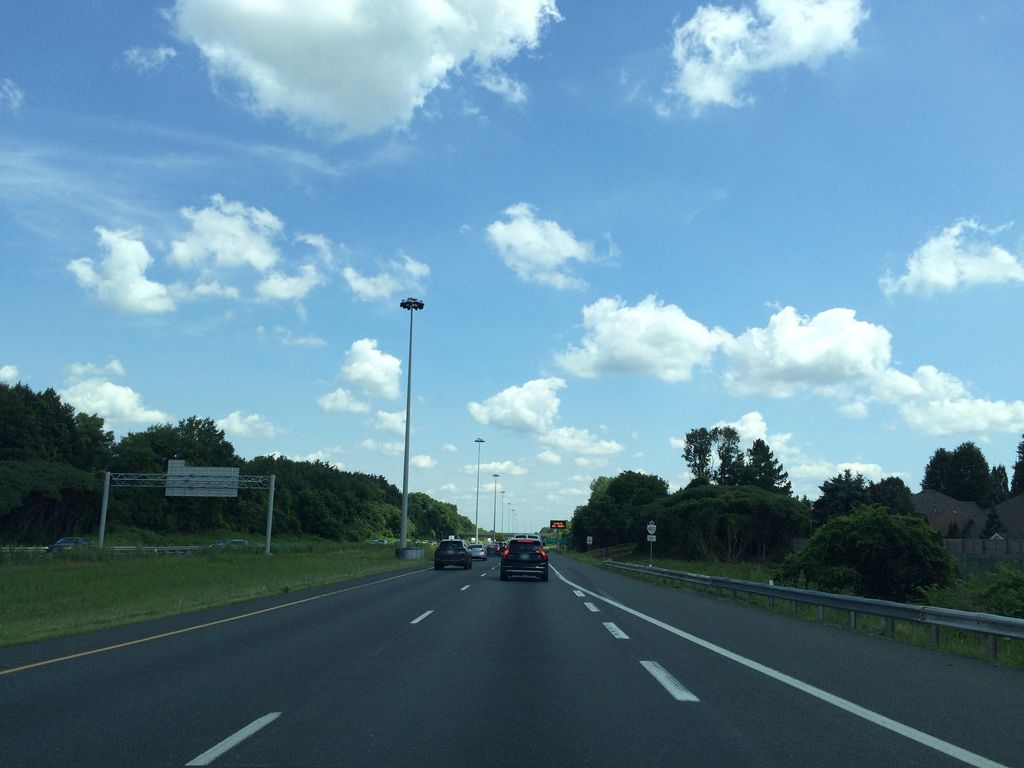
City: hamilton